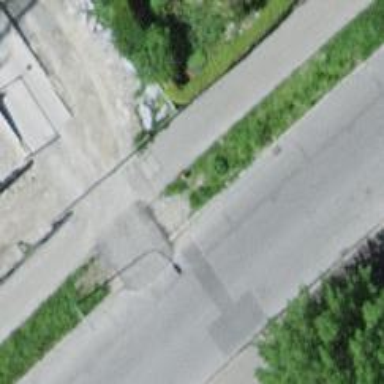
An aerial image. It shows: Asphalt sidewalk.